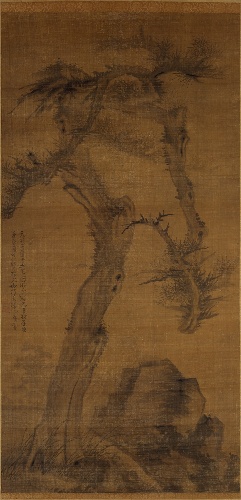
Title: 元  吳鎮  老松圖  軸|Crooked Pine
Artist: Wu Zhen
Artist bio: Chinese, 1280–1354
Date: dated 1335
Object type: Hanging scroll
Classification: Paintings
Medium: Hanging scroll; ink on silk
Culture: China
Period: Yuan dynasty (1271–1368)
Dimensions: Image: 65 3/8 x 32 1/2 in. (166.1 x 82.6 cm)
Overall with mounting: 100 1/2 x 37 1/8 in. (255.3 x 94.3 cm)
Overall with knobs: 100 1/2 x 40 1/2 in. (255.3 x 102.9 cm)
Department: Asian Art
Credit line: Purchase, The Dillon Fund Gift, 1985
Accession year: 1985
Repository: Metropolitan Museum of Art, New York, NY
Tags: Trees